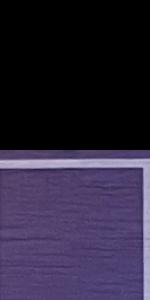
Label: Empty